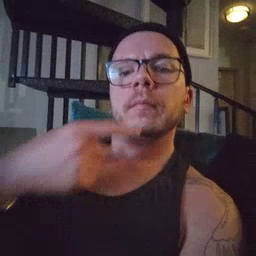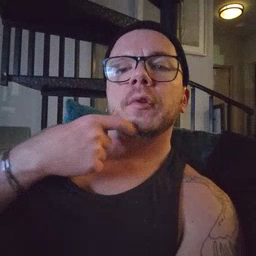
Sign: chin